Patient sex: F
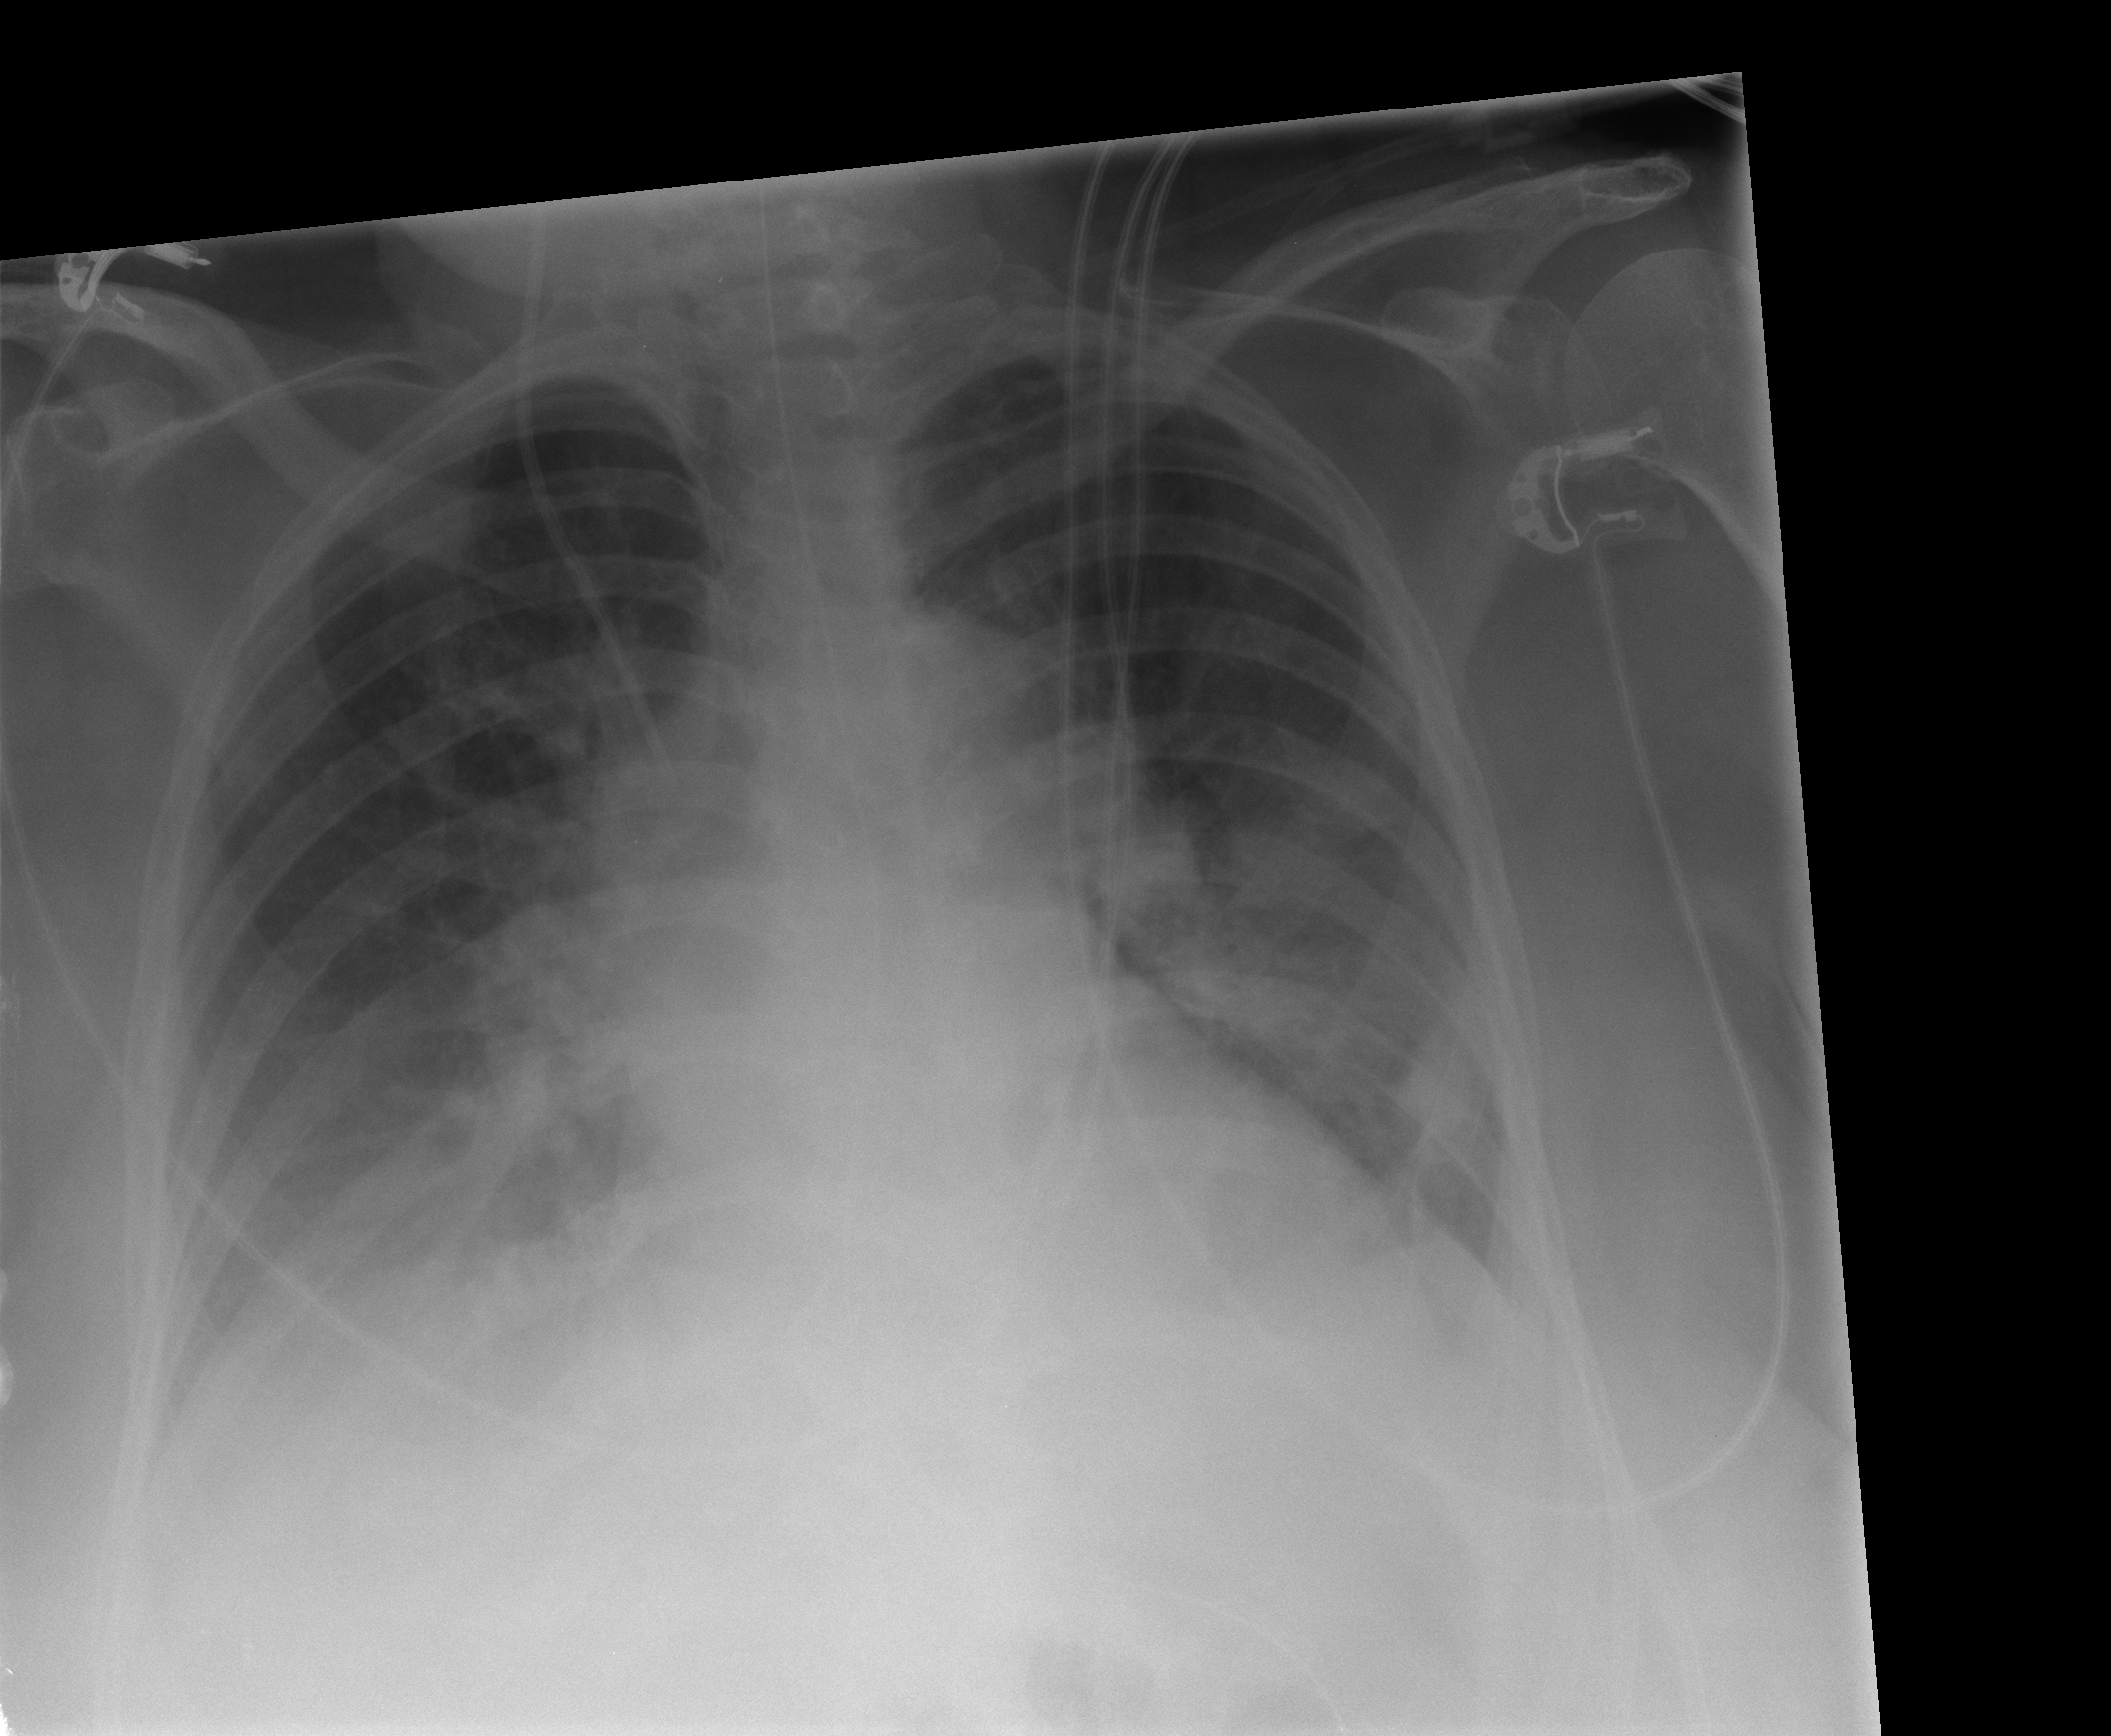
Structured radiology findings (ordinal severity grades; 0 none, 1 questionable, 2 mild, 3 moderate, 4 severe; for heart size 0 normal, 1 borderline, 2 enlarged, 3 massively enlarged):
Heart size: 0
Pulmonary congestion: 0
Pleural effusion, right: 2
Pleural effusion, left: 1
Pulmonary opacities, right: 0
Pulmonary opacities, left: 2
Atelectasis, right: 0
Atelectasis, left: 0